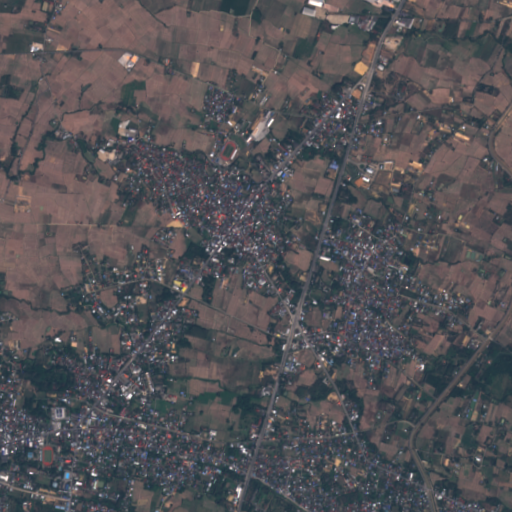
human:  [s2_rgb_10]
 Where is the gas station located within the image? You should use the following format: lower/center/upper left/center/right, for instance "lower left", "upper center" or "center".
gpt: The gas station is located in the lower left of the image.
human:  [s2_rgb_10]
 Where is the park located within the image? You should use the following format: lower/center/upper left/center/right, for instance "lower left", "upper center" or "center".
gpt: The park is located in the lower left of the image.
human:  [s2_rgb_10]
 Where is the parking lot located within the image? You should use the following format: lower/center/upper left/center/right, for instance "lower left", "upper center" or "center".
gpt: The parking lot is located in the lower left of the image.
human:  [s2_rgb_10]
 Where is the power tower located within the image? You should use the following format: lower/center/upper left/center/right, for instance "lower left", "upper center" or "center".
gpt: The power tower is located in the upper of the image.
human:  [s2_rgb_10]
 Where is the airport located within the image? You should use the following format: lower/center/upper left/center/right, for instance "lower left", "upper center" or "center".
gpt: There is no airport in the image.